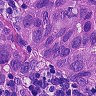
Metastatic tissue present: yes